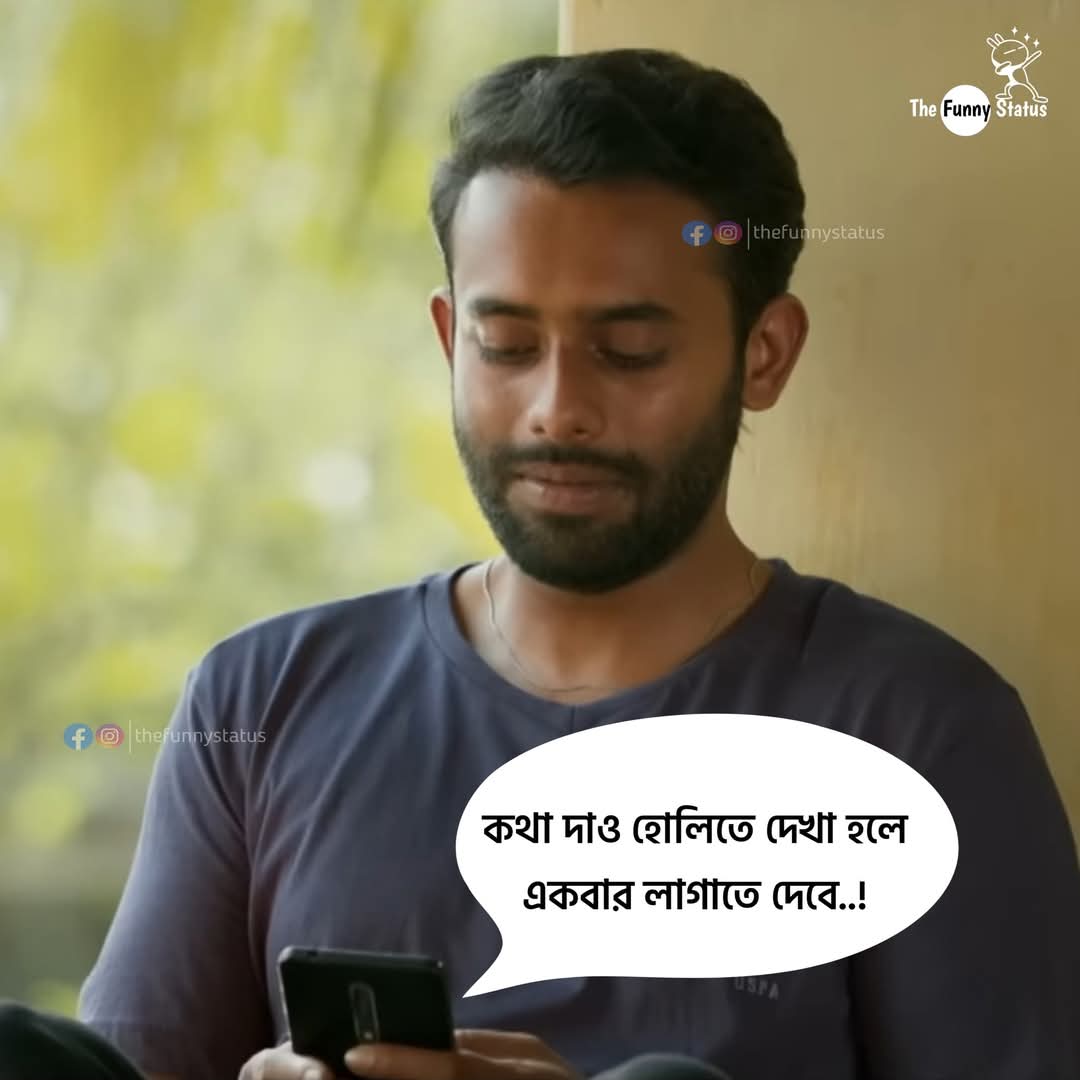
Text: কথা দাও হোলিতে দেখা হলে একবার লাগাতে দেবে..!
Label: Non Hate